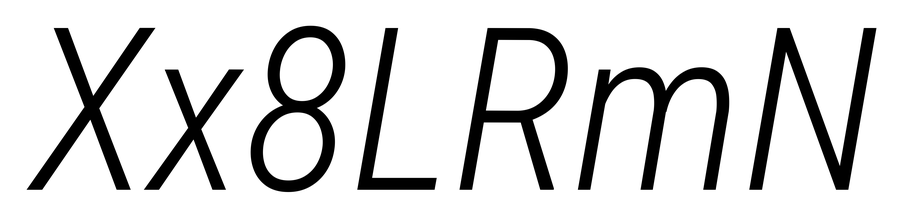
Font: Roboto-Italic_Condensed_Light_Italic